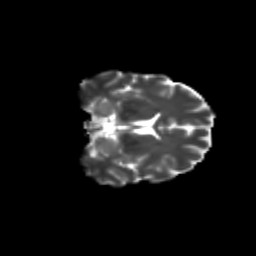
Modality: T2w
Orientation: coronal
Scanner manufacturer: siemens
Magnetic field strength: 3 T
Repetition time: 9.2 s
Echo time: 0.084 s